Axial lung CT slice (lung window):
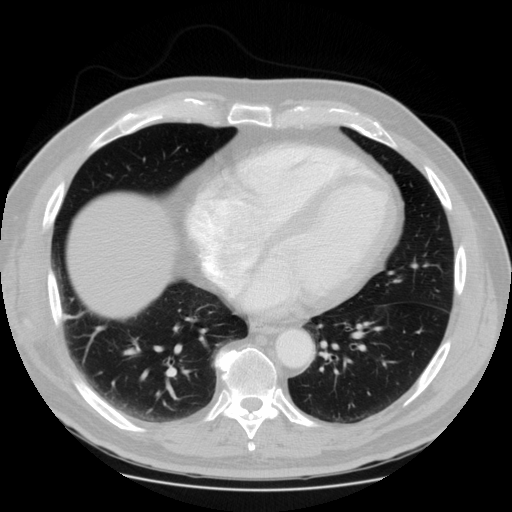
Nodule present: no